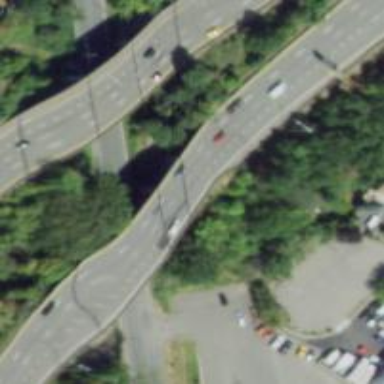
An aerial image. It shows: Urban freeway bridge over motorway.